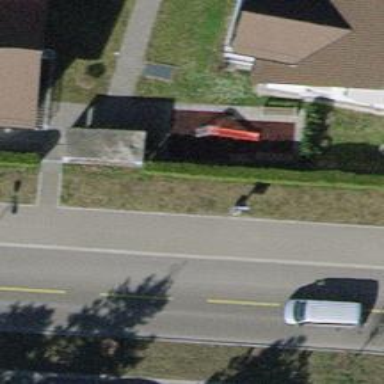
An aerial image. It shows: Bus stop with platform for public transport.